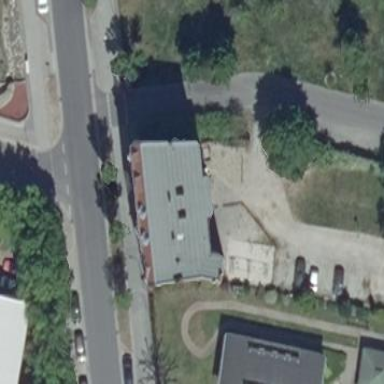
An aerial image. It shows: Service building.